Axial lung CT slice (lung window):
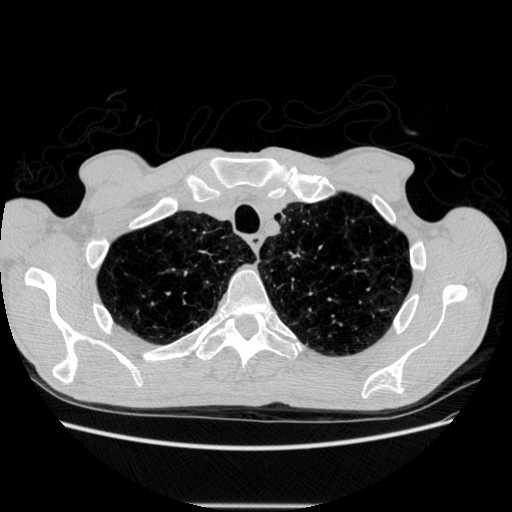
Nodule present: no